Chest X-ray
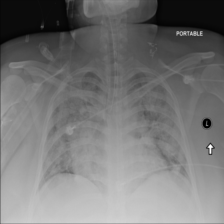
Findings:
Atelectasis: negative
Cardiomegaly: negative
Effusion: negative
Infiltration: positive
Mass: negative
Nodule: negative
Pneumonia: negative
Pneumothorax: negative
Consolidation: negative
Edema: negative
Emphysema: negative
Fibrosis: negative
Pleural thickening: negative
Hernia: negative